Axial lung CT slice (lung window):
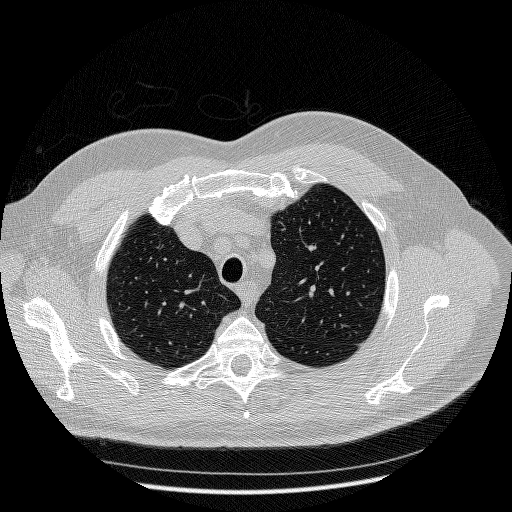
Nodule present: no